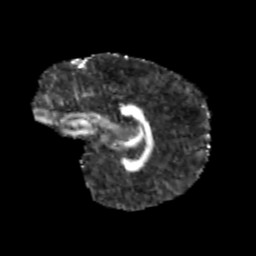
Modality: FA
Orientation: sagittal
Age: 10
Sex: male
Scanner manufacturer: siemens
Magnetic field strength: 3 T
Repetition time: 3.8 s
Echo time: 0.07 s